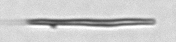
Label: fiber